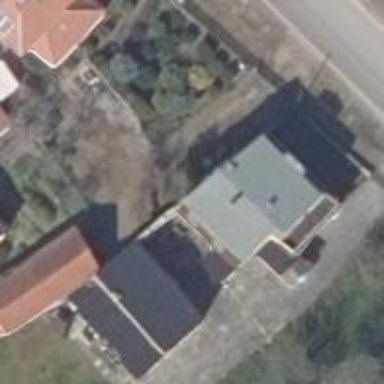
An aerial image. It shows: Residential building with gambrel roof shape.